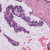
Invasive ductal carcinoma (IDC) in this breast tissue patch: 1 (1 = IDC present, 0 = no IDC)